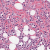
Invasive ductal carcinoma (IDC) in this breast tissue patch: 1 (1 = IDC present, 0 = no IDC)